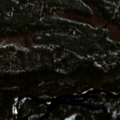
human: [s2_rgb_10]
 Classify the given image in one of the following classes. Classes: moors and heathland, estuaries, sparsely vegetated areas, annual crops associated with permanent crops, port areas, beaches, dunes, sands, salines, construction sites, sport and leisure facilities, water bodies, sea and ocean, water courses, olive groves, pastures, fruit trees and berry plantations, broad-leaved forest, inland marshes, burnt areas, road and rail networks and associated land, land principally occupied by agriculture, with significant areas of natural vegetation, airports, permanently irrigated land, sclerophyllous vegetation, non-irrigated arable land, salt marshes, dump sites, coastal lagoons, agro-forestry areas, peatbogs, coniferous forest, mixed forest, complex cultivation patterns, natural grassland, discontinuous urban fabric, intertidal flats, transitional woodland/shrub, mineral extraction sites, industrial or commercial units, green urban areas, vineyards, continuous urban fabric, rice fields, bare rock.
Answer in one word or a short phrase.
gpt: coniferous forest